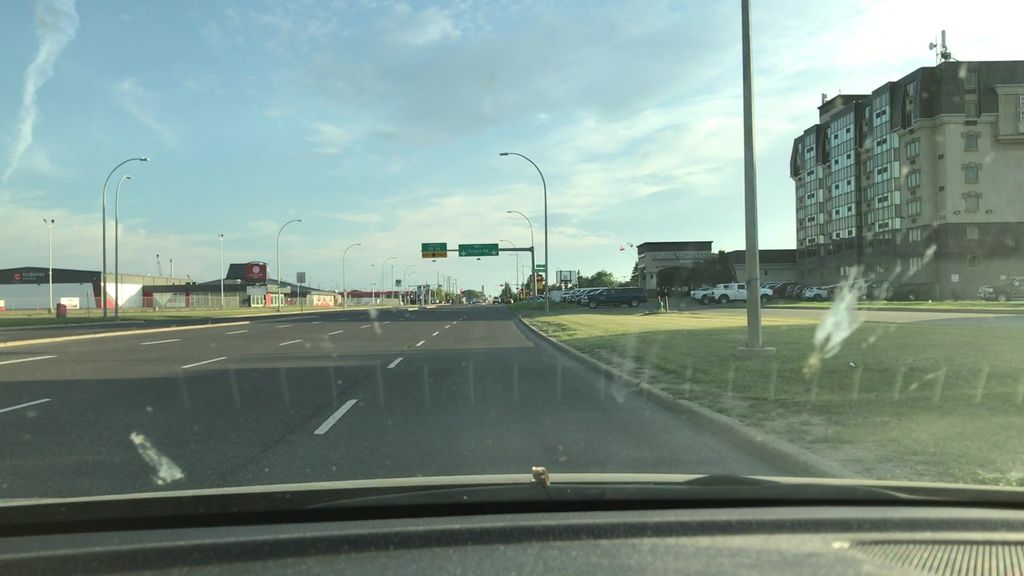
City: edmonton